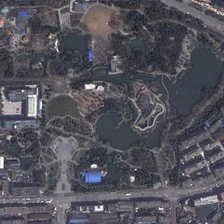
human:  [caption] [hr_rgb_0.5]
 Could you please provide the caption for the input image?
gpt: many green trees and several ponds are in a park near a road and many buildings .

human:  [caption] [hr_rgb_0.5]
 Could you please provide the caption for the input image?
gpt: many green trees and several ponds are in a park near a road and many buildings .

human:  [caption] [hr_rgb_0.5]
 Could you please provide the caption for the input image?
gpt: many green trees and several ponds are in a park near a road and many buildings .

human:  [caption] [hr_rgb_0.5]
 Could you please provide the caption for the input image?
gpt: many green trees and several ponds are in a park near a road and many buildings .

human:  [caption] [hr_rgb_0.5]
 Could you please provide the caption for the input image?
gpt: many green trees and several ponds are in a park near a road and many buildings .